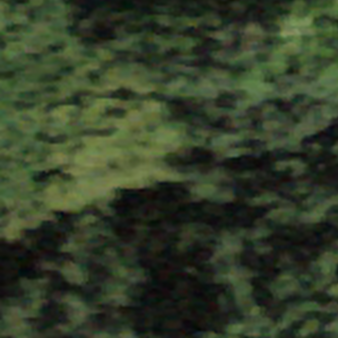
Label: other